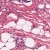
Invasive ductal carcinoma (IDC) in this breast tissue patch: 1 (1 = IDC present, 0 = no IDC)